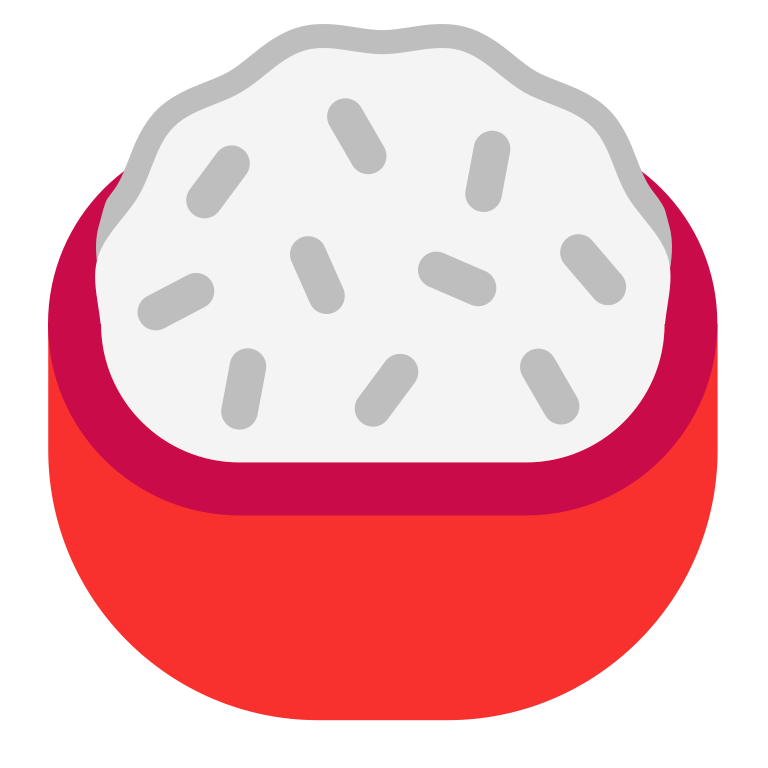
cooked rice flat